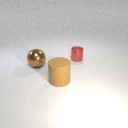
small red metal cylinder to the right of large brown rubber cylinder